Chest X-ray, PA view. Patient: 34 years old, sex F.
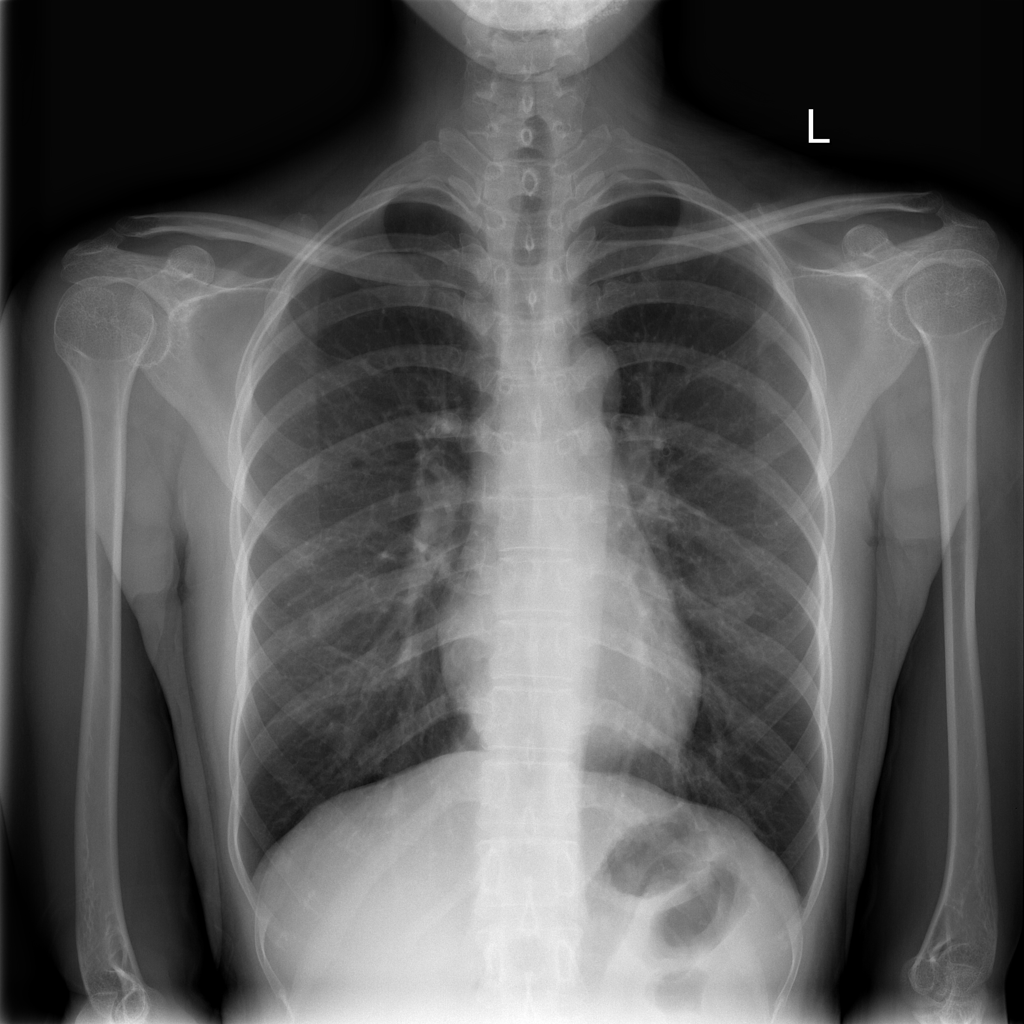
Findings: No Finding